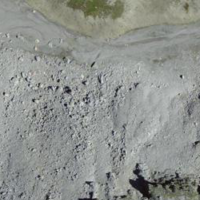
EUNIS habitat code: 48
Species observed at this site:
Hieracium villosum